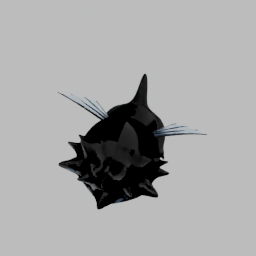
Label: animals